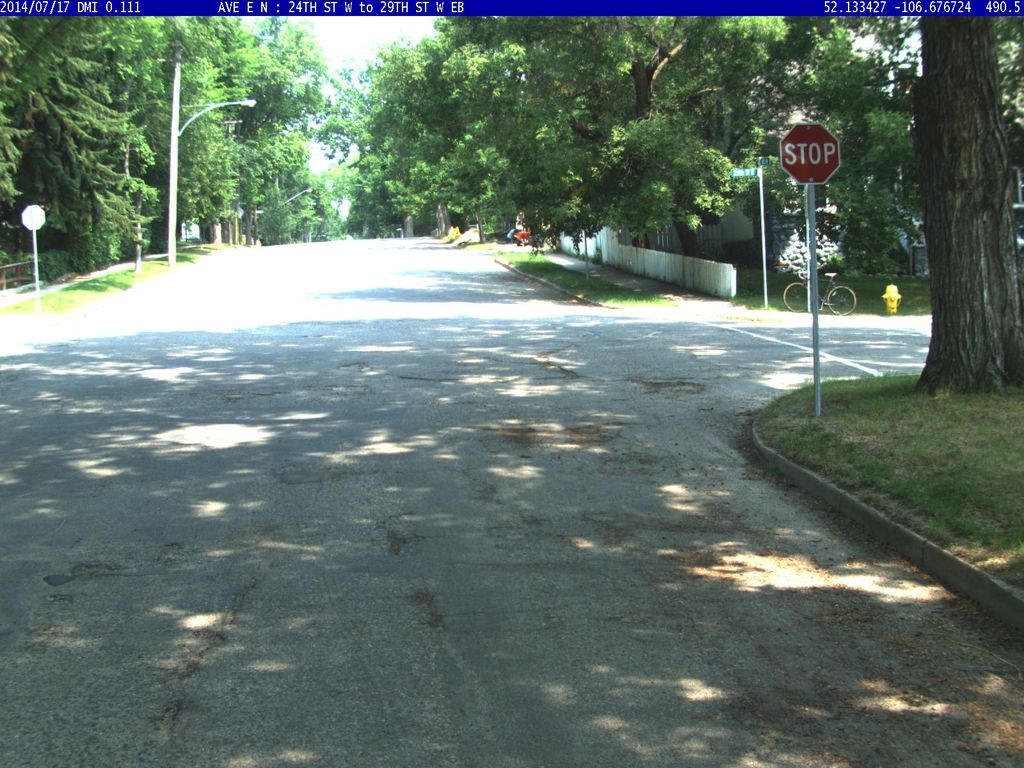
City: saskatoon